Question: I have a floorplan type program that allows the user to drag and drop items onto the plan (haven't got the drag and drop working yet). Each item has an associated labor cost and price that is stored in the object class for each item.
When the user clicks on the Get Estimate button I have a new window that pops up as in the following image.

I then want to try and format the text as in the image shown. I have the window working with a JScrollPane and the buttons. I assume when I get the items working that I will pass a reference to my array of items so that I can call item.getPrice() to get each item's cost and then display it as in the image.
What I would like to know is, what is the best way to format and display the data as shown with tabbed columns using the dynamic data?
Thanks!
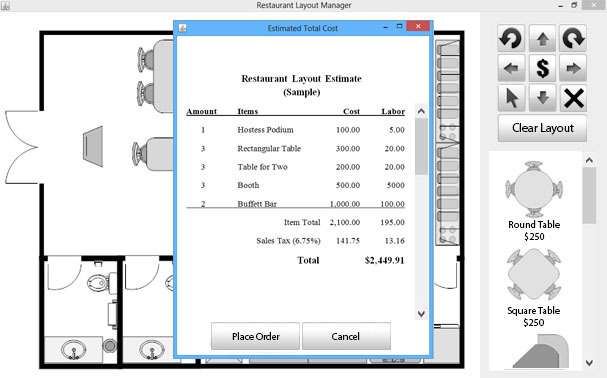
Answer: If the string passed to a 'JLabel' starts and ends with '<html>' and '</html>', it will be interpreted as HTML.
So given the rather complex layout and style elements such as header separated with a horizontal line etc., and assuming that the table, once the window has been created, is static, the easiest way might be to use a single 'JLabel' and format the text as an HTML table.